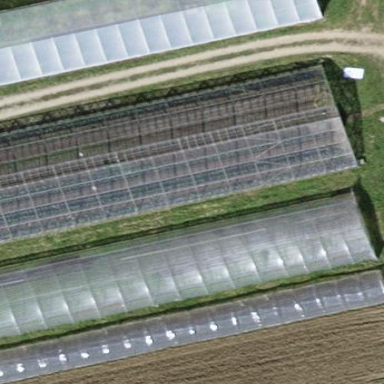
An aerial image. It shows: Greenhouse used for horticulture purposes.